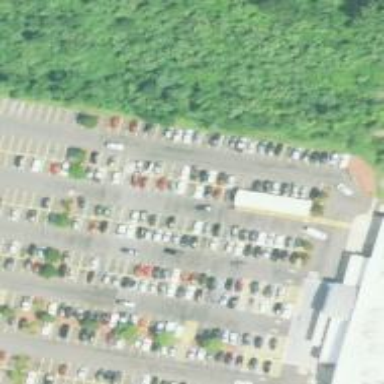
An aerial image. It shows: Trolley bay.